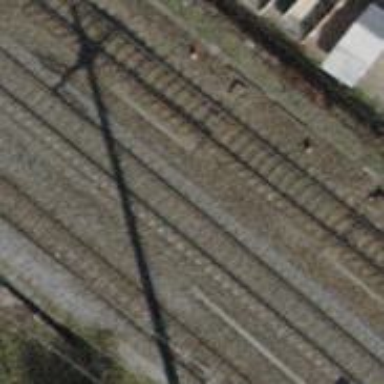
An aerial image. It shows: Railway switch.